Question: I would like to get a desktop view in 'JTree', something like this:

I have a <URL> which shows only the 'c:\', since I am new to Java, finding difficulties to achieve it.
Here is my code so far:
'''
public class FileTreeDemo {
public static void main(String[] args) {
File root;
if (args.length > 0) {
root = new File(args[0]);
} else {
root = new File(System.getProperty("user.home"));
}
System.out.println(root);
FileTreeModel model = new FileTreeModel(root);
JTree tree = new JTree();
tree.setModel(model);
tree.setRootVisible(true);
tree.setShowsRootHandles(true);
JScrollPane scrollpane = new JScrollPane(tree);
JFrame frame = new JFrame("FileTreeDemo");
frame.getContentPane().add(scrollpane, "Center");
frame.setSize(400,600);
frame.setVisible(true);
}
}
'''
'''
class FileTreeModel implements TreeModel {
protected File root;
public FileTreeModel(File root) { this.root = root; }
public Object getRoot() { return root; }
public boolean isLeaf(Object node) { return ((File)node).isFile(); }
public int getChildCount(Object parent) {
String[] children = ((File)parent).list();
if (children == null) return 0;
return children.length;
}
public Object getChild(Object parent, int index) {
String[] children = ((File)parent).list();
if ((children == null) || (index >= children.length)) return null;
return new File((File) parent, children[index]);
}
public int getIndexOfChild(Object parent, Object child) {
String[] children = ((File)parent).list();
if (children == null) return -1;
String childname = ((File)child).getName();
for(int i = 0; i < children.length; i++) {
if (childname.equals(children[i])) return i;
}
return -1;
}
public void valueForPathChanged(TreePath path, Object newvalue) {}
public void addTreeModelListener(TreeModelListener l) {}
public void removeTreeModelListener(TreeModelListener l) {}
}
'''
SO far I have tried to change 'System Properties' but it didn't work:
'''
"user.dir"
'''
Please show me show me some directions, thanks.
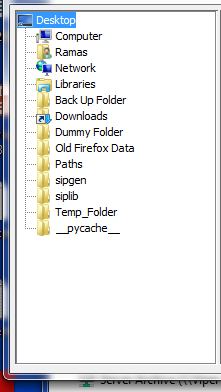
Answer: If I understand your requirements correctly, then you need to use <URL> class in order to get OS specific data such as root partitions. Since the JDK1.1 'File' API doesn't allow access OS related information.
Note: in Windows 'Desktop' folder is considered a root node. For example, running on Windows the following snippet should print the folders that you see in your desktop, pretty much like the picture you've included:
'''
FileSystemView fileSystemView = FileSystemView.getFileSystemView();
for (File file : fileSystemView.getRoots()) {
System.out.println("Root: " + file);
for (File f : file.listFiles()) {
if (f.isDirectory()) {
System.out.println("Child: " + f);
}
}
}
'''
You can use the following methods to set the correct icon for each node:
- <URL>